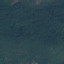
Label: Forest